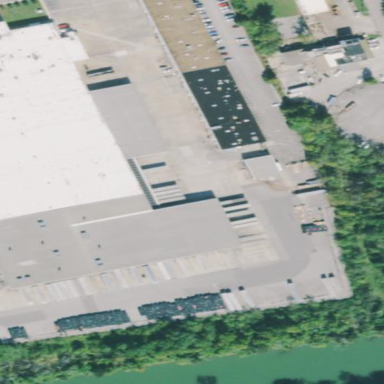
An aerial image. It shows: Manufacturing building.